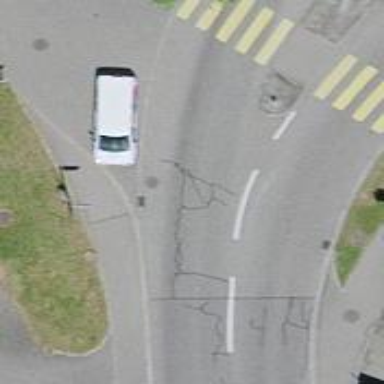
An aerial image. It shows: Tertiary road with asphalt surface.